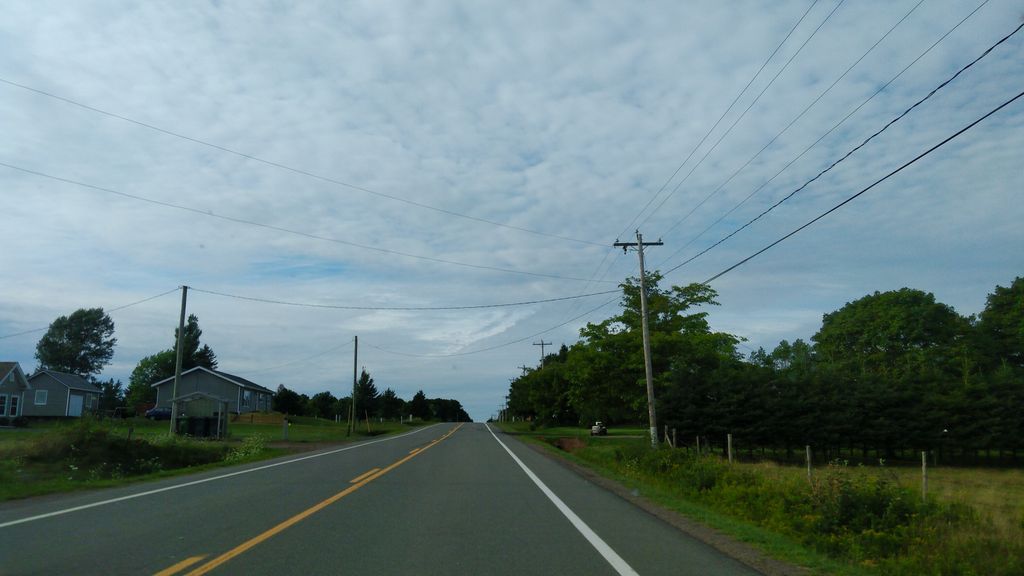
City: charlottetown